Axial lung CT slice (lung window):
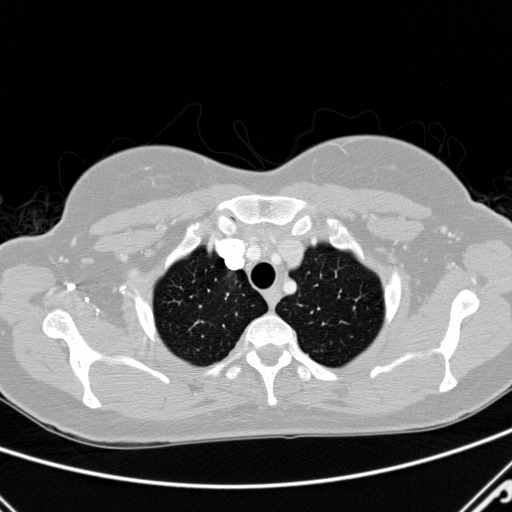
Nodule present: no